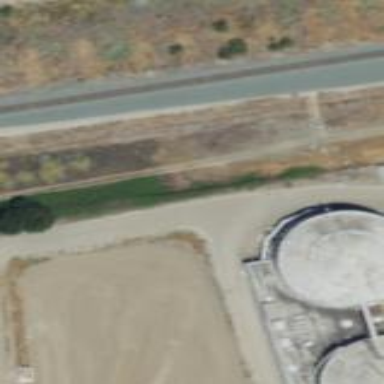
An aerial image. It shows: Reservoir of water at wastewater plant.